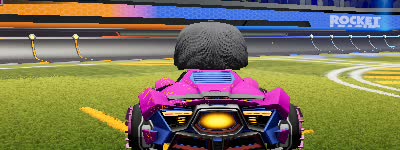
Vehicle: werewolf